Question:
I have delete options for each row like this. I successfully deleted the data using GET method but How to delete in POST/DELETE method using the same layout? Is GET method the safe way to delete?
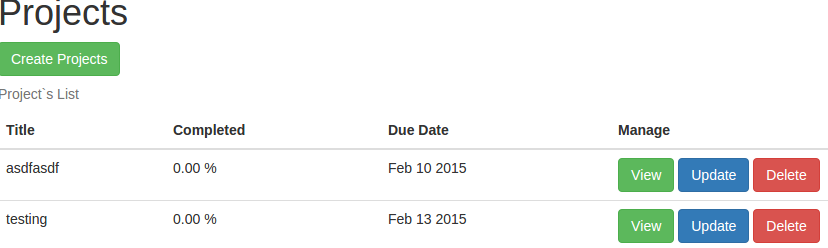
Answer: > Is GET method the safe way to delete?
I don't think is safer to use 'GET', 'POST', or 'DELETE'. Whatever method you use, you still have to add rules in the firewall or in the controller to ensure that an user has the right to delete something.
You can declare a specific route for deleting an instance of your entity, without using any form:
'''
/**
* @Route(
* "/something/{id}/delete",
* name="something_delete"
* )
*/
public function somethingRemoveAction($id)
{
$something = $this->getDoctrine()
->getRepository('ACMEBundle:Something')
->find($id);
$em = $this->getDoctrine()->getManager();
$em->remove($something);
$em->flush();
// Suggestion: add a message in the flashbag
// Redirect to the table page
return $this->redirect($this->generateUrl('something_list'));
}
'''
Then create a button for each row of the table:
'''
<a href="{{ path('something_delete', {'id': something.id}) }}">
<button type="button">Delete</button></a>
'''